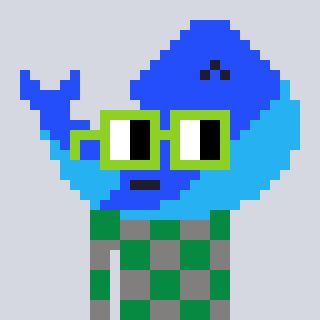
a pixel art character with square light green glasses, a whale-shaped head and a bluegrey-colored body on a cool background